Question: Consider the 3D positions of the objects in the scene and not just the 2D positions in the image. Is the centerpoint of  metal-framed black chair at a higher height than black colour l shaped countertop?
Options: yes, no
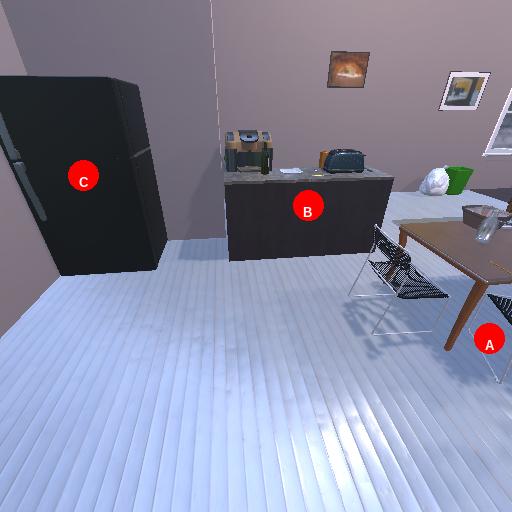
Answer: yes